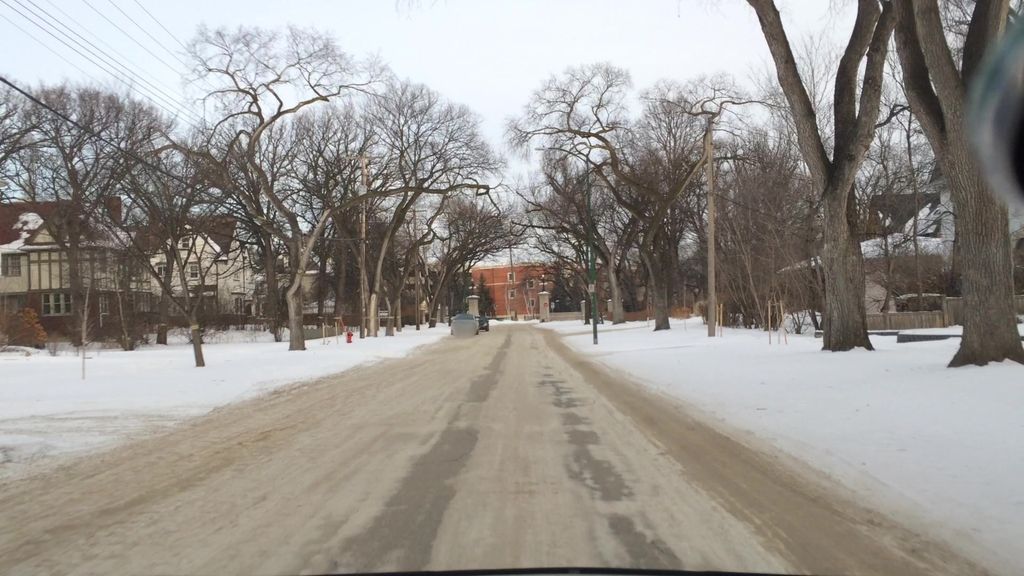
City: winnipeg